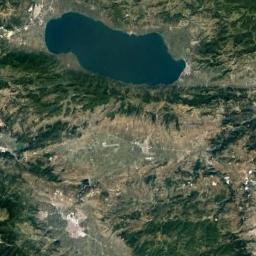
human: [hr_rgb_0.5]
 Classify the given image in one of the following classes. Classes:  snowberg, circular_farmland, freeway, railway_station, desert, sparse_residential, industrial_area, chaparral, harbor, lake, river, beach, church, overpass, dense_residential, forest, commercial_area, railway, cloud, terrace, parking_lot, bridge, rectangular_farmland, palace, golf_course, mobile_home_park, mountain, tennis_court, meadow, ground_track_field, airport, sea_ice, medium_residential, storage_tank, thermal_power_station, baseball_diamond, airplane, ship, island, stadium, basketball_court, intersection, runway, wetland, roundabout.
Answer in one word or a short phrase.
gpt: lake